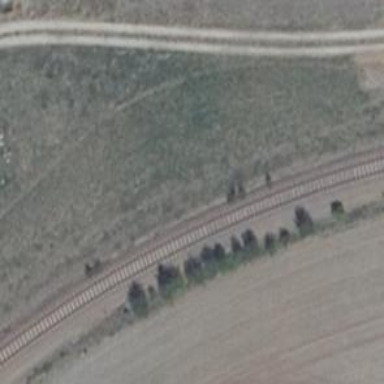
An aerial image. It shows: Railway yard used for servicing trains.